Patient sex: M
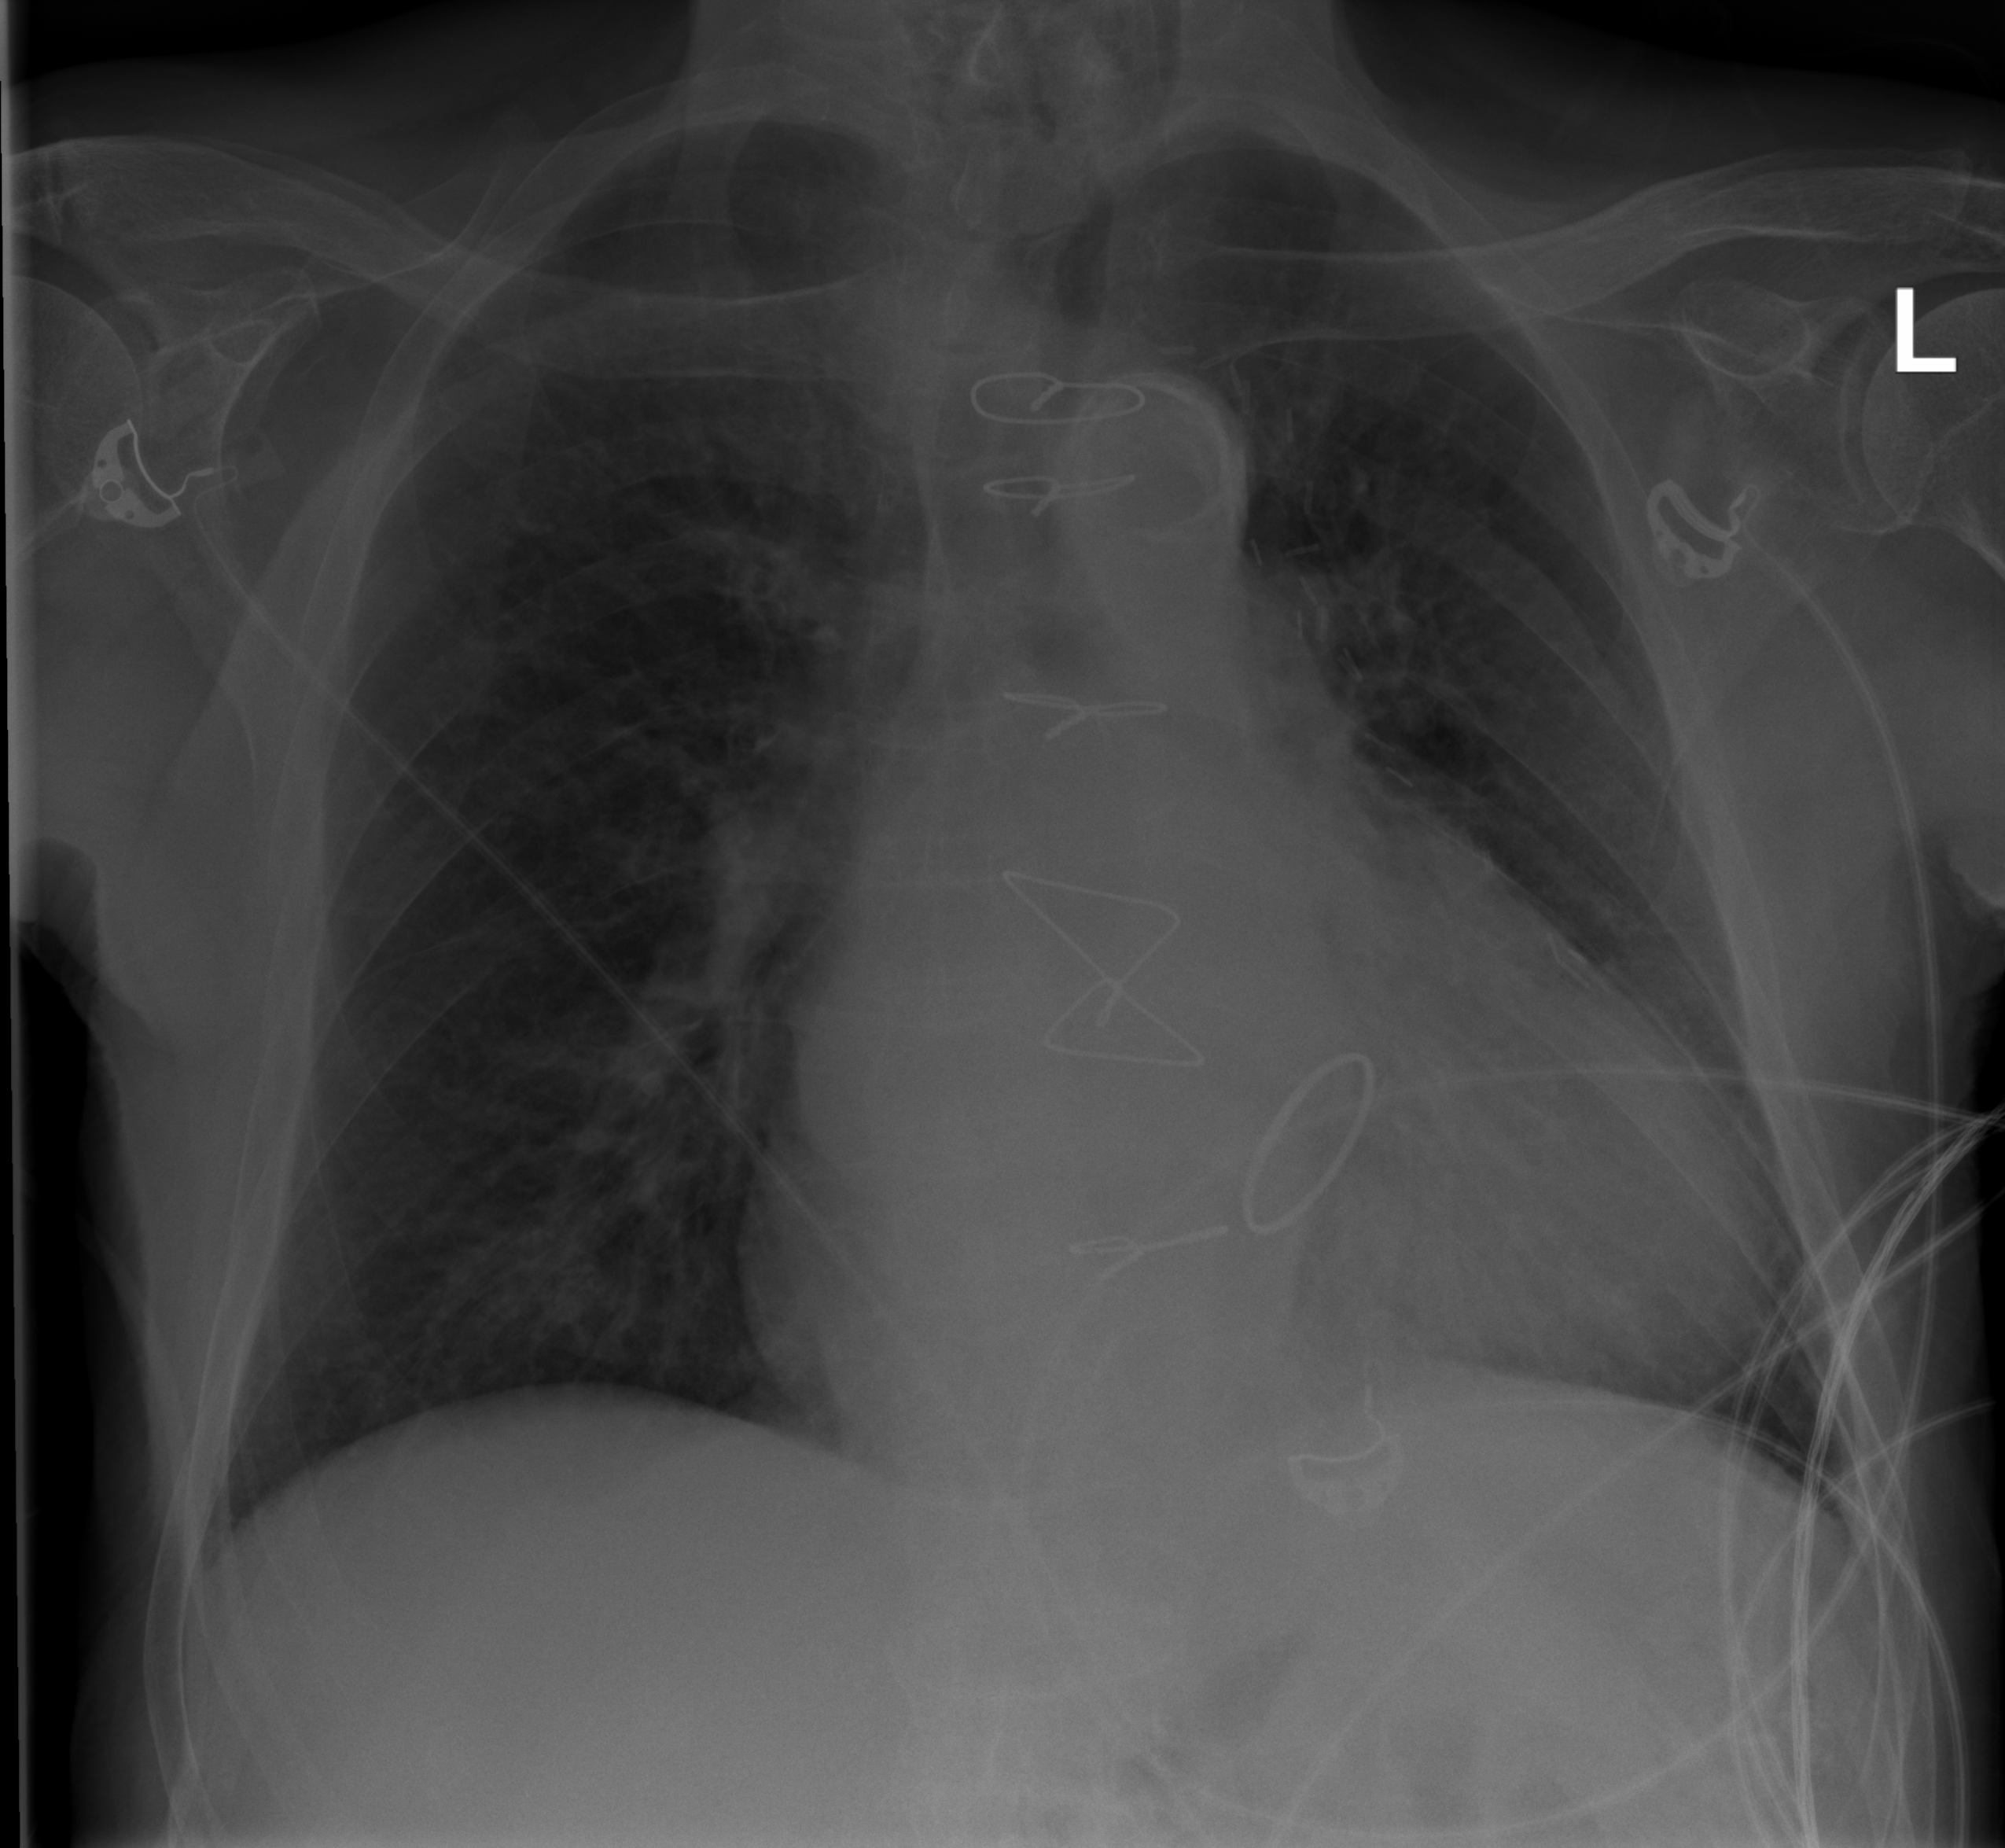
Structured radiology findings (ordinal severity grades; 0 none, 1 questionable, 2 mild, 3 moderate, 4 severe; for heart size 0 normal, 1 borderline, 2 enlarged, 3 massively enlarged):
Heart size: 3
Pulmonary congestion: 0
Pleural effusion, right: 0
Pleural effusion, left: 0
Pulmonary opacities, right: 0
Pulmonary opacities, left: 0
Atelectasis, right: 2
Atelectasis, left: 2